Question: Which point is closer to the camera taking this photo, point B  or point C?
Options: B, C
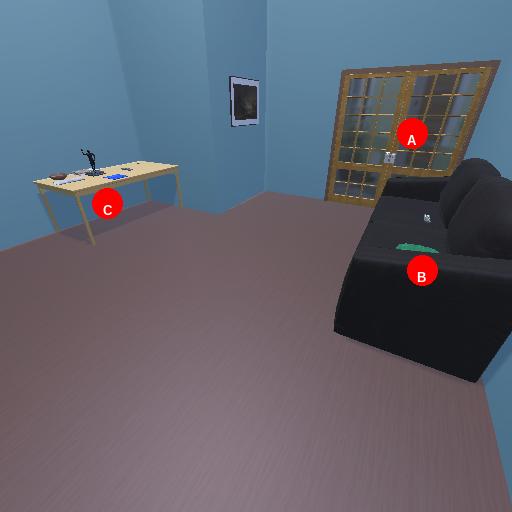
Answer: B